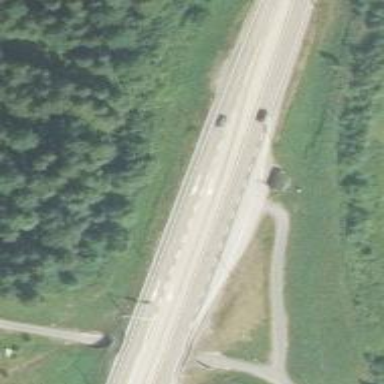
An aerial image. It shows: Trunk highway.